Question: I have a few continuous web jobs setup on a azure website scaled to two to three large instances (standard mode with always on). My jobs only ever run on one of the w3wp processes. I need these to scale out but they won't. I've watched a few videos and read the docs. I have no settings.job file or anything set that should be limiting these.
Here is the source to my <URL>

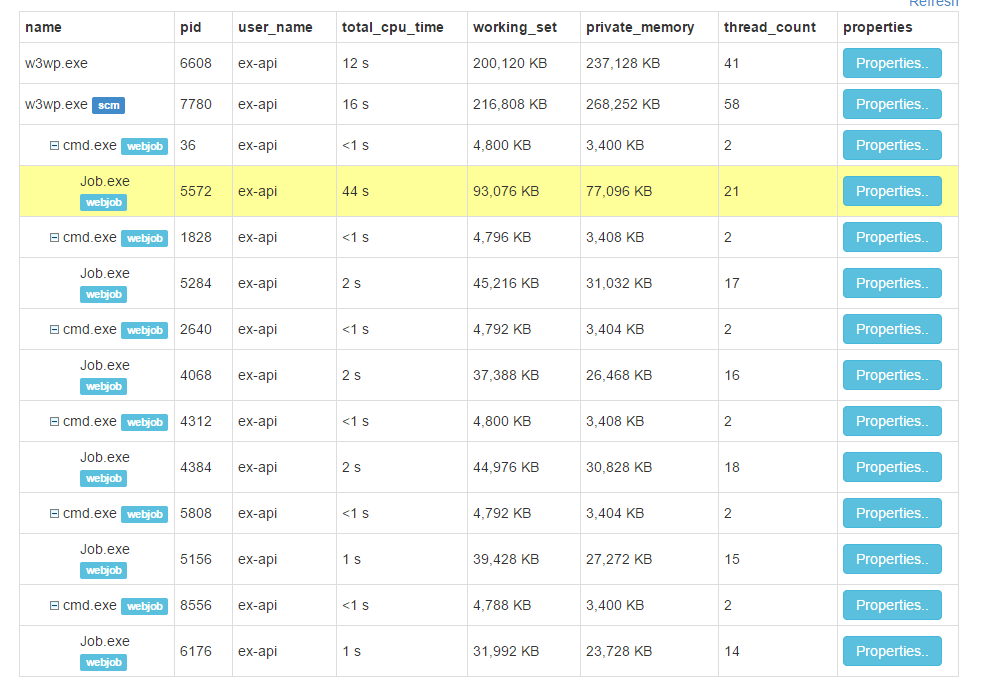
Answer: "Note that when using the Kudu UI, you are connection to a single instance, and won't see processes from other instances. Try using the Processes UI built in the Preview Portal, which shows processes in all instances. I think you'll find that your WebJobs are running everywhere." @DavidEbbo